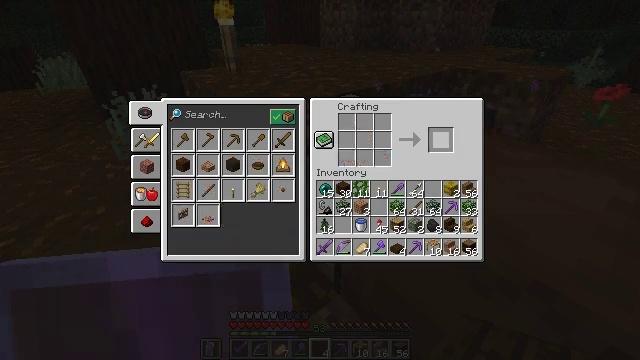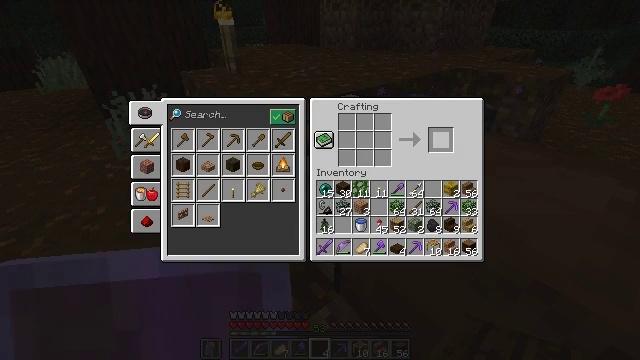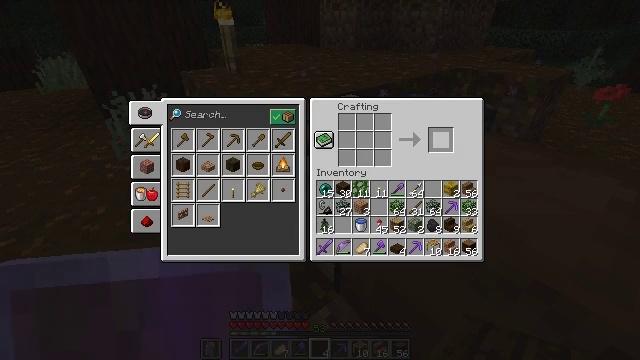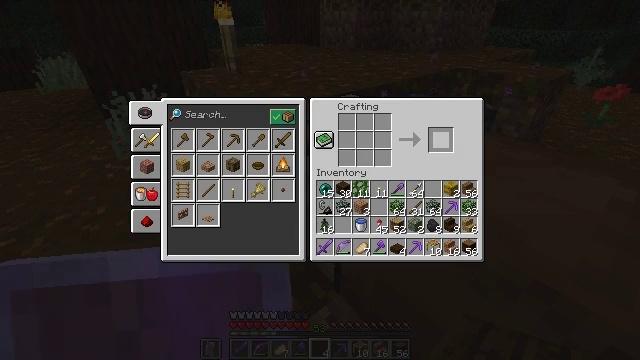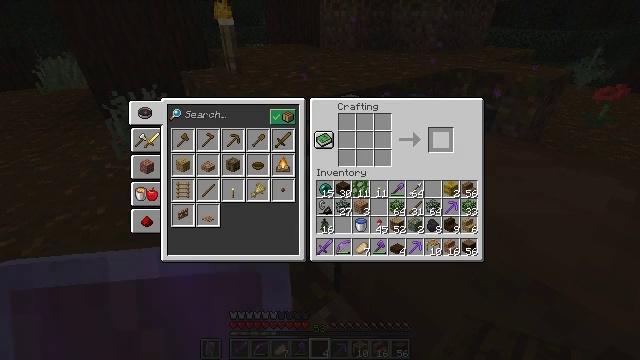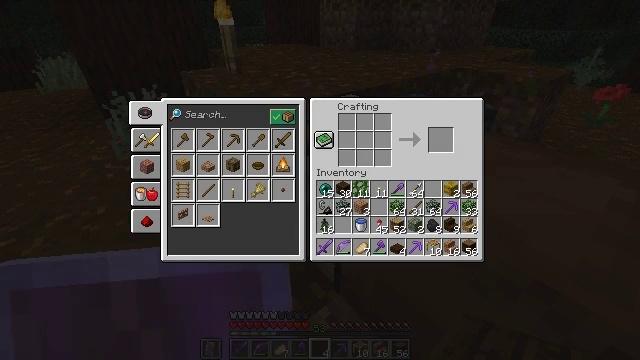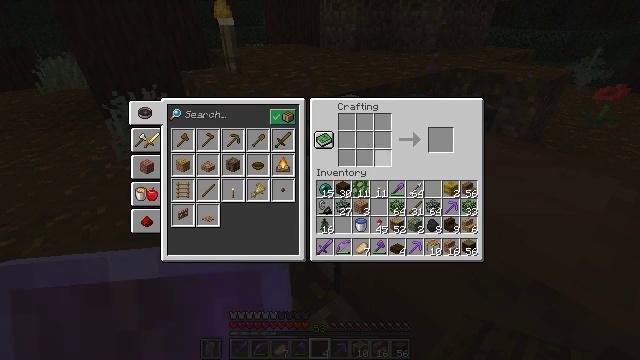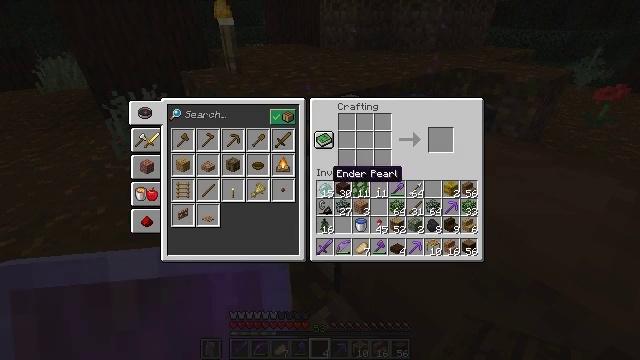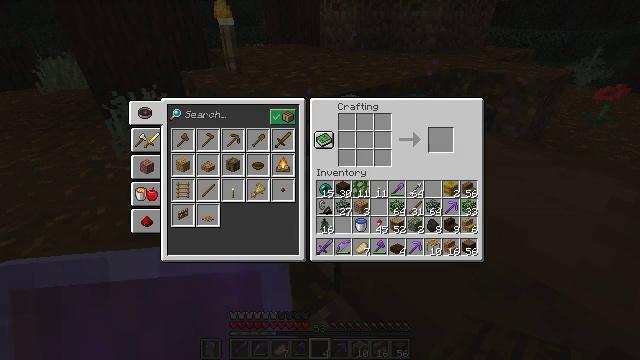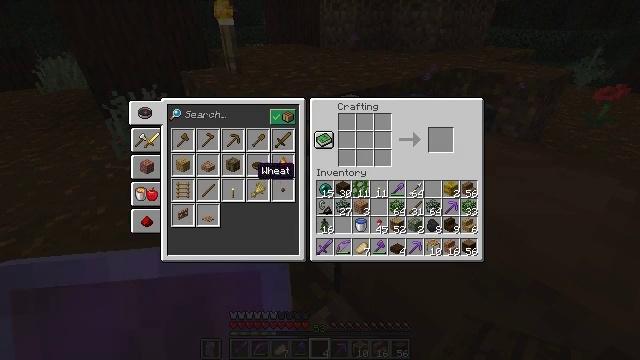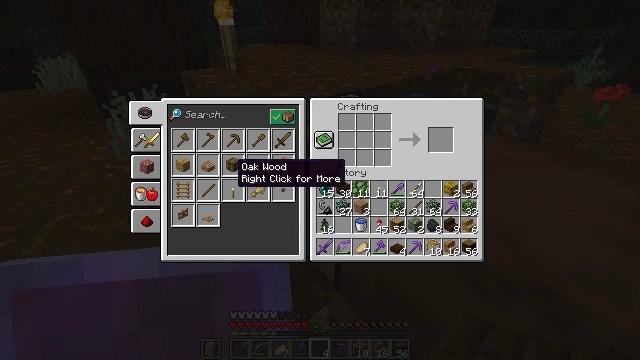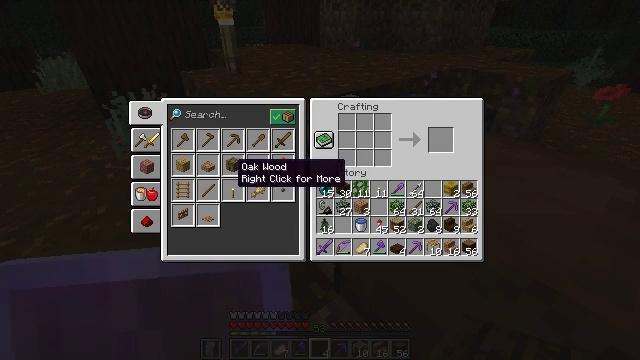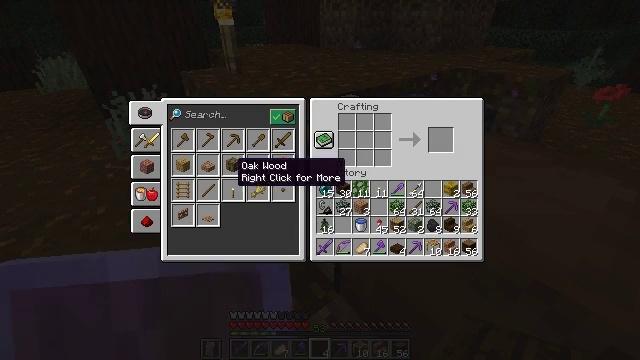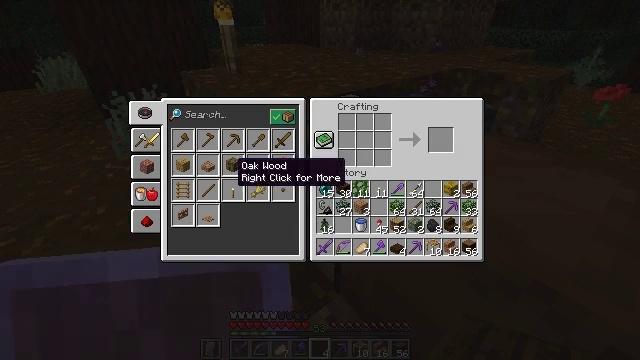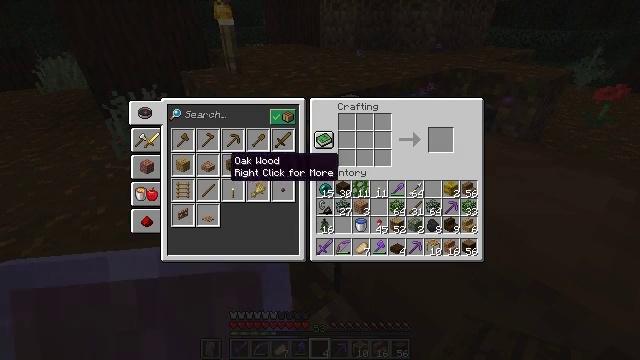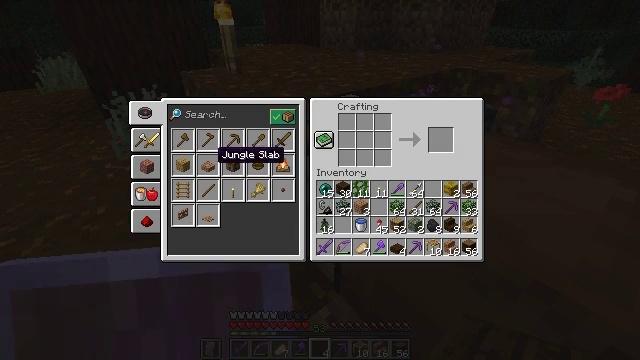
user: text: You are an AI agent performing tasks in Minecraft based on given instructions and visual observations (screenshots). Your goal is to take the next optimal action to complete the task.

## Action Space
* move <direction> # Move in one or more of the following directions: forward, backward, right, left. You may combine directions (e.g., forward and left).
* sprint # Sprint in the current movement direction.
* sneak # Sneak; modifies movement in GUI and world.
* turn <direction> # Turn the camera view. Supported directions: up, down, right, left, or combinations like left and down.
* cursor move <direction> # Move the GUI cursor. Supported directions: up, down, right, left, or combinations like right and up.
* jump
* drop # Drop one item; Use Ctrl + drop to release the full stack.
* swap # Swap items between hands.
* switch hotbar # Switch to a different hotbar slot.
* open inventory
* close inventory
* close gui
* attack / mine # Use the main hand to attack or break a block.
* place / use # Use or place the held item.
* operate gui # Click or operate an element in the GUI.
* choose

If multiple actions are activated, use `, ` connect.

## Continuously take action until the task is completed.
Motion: motion action
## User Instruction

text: Open the crafting table to make a jungle slab.
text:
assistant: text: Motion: sneak
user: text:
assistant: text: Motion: sneak
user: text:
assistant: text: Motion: sneak
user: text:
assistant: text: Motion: sneak
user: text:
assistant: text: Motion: sneak, turn left
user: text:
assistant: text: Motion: sneak, turn left and down
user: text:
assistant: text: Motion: sneak, turn left and down
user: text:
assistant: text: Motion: sneak, turn left
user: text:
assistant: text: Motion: sneak, turn left
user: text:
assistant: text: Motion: sneak, turn left
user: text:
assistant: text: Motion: sneak
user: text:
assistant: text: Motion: sneak
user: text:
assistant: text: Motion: sneak
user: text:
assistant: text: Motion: sneak, turn left
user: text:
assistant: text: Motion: sneak, turn left
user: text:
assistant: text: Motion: sneak
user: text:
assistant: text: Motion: sneak
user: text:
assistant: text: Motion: sneak
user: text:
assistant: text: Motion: sneak, attack / mine
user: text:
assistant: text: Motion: sneak, attack / mine
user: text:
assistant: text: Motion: sneak, turn right
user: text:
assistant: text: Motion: sneak, turn right
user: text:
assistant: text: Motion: sneak, turn right
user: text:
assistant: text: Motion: sneak, turn right
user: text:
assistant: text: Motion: sneak, turn right
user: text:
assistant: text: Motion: sneak, turn right
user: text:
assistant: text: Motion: sneak, turn right
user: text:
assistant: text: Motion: sneak
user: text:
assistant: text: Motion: sneak
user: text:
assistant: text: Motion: sneak